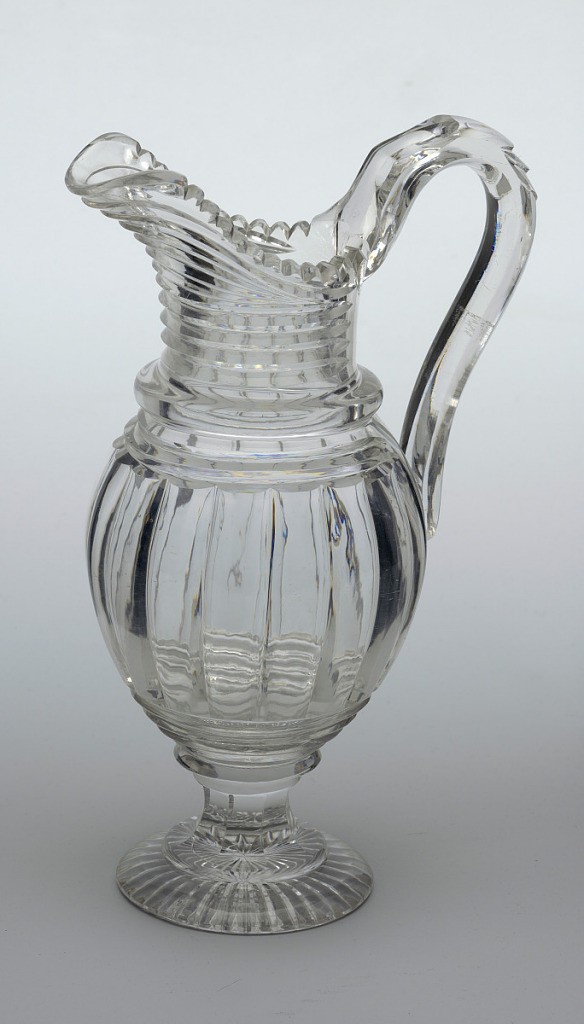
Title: Ewer
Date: ca. 1810
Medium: Cut blown glass
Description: Round body on splayed circular foot, tapered neck, scalloped lip with pouring spout, loop handle; sides cut with wide pillar flutes, prism cutting on neck and below it faceted stem and slightly domed foot, bottom of foot cut with radiating flutes.